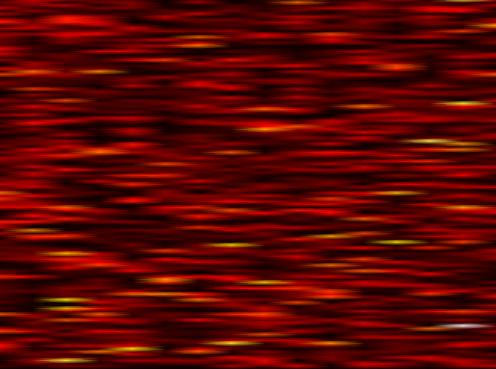
Label: WOLA